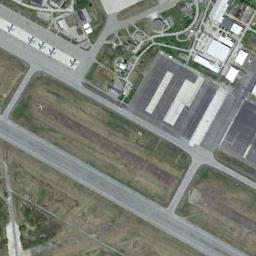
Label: airport